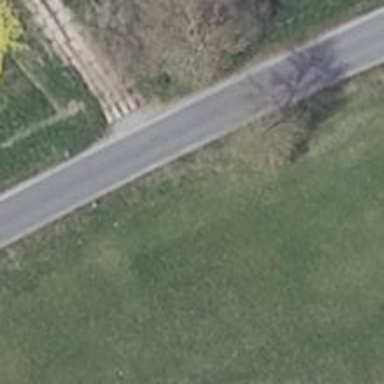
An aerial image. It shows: Track road with grade3 tracktype.